Aerial crown-view tile of a tropical tree (Barro Colorado Island, Panama), acquired 20241112:
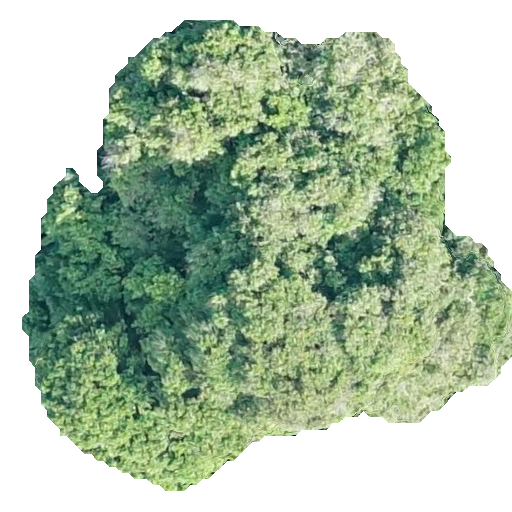
Species: Prioria copaifera
GBIF accepted scientific name: Prioria copaifera
Crown area: 250.411 m²